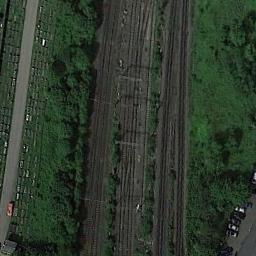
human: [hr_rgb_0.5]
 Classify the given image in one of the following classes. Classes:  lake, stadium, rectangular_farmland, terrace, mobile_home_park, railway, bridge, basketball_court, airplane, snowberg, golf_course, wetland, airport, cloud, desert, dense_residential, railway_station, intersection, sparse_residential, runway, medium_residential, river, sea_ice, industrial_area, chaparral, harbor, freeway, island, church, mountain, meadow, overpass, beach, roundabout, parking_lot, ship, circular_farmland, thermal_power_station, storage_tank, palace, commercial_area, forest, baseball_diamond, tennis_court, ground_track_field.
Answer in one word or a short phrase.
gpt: railway